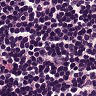
Metastatic tissue present: no